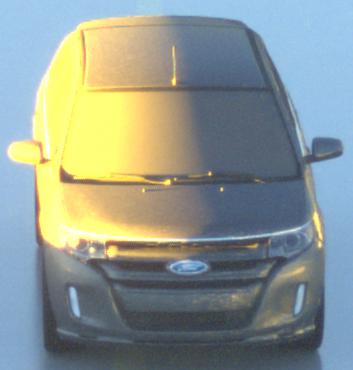
Make: Ford
Model: Edge
Detailed model: Gen. 1 Facelift
Model produced from: 2010
Model produced until: 2015
Doors: 5
Color: gray
Road condition: wet road
Daytime: sunrise or sunset
Contrast: high contrast